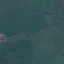
Land use / land cover class: Pasture